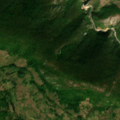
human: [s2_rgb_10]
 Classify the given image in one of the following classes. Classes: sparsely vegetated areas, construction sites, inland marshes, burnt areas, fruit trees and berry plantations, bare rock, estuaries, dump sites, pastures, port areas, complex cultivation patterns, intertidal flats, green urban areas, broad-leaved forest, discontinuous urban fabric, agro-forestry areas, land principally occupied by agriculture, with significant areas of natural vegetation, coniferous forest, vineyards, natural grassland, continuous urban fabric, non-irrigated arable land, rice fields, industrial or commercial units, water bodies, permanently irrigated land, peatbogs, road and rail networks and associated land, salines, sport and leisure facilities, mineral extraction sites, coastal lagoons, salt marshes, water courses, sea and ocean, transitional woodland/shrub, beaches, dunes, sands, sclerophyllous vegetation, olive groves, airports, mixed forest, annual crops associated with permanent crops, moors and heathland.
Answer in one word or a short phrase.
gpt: broad-leaved forest, transitional woodland/shrub